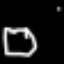
Label: octagon